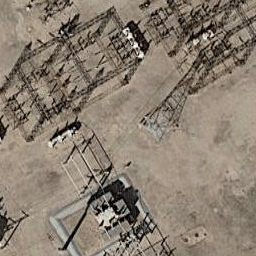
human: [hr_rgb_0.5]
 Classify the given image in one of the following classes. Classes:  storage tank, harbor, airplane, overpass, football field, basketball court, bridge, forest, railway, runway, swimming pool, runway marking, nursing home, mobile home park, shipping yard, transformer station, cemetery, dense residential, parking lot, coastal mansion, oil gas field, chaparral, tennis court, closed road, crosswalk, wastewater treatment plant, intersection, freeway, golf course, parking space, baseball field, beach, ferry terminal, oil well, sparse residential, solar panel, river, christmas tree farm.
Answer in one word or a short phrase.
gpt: transformer station